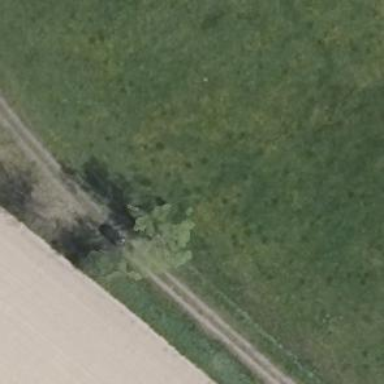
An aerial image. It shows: Deciduous broadleaved tree.